Question: I have installed SQL Server 2008 R2 Developer edition successfully. I have 2 problems
1. Its showing 2 (local) servers in server name
2. A network-related or instance-specific error occured while establishing a connection to SQL Server. The server was not found or was not accessible. Verify that the instance name is correct and that SQL Server is configured to allow remote connections. (provider: Name Pipes Provider, error: 40 - Could not open a connection to SQL Server) (Microsoft SQL Server, Error: 2)

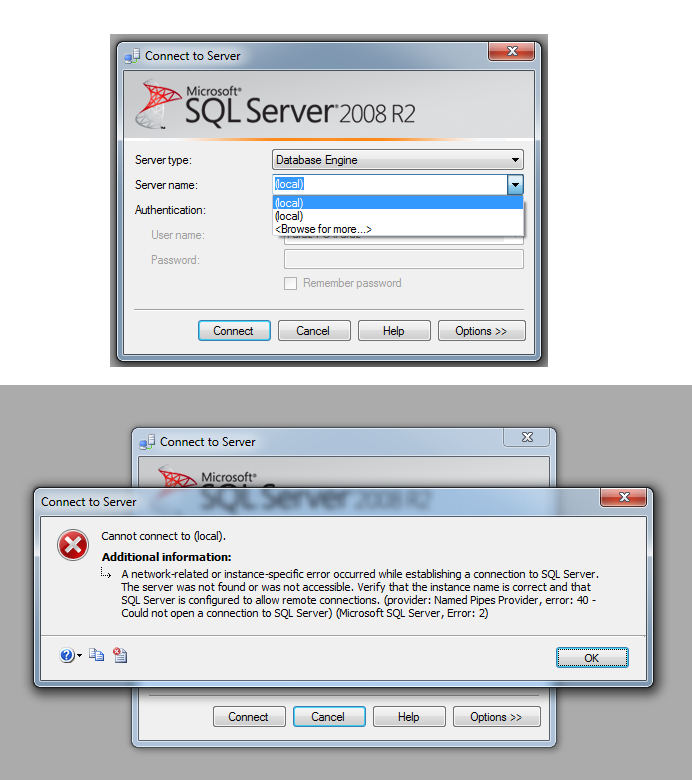
Answer: If you installed as a default instance then local will work else named instance you have to connect by servername and instance name . you can browse for instance name in connect to window pop up too.
Check your sql configuration wizard weather sql service is running.